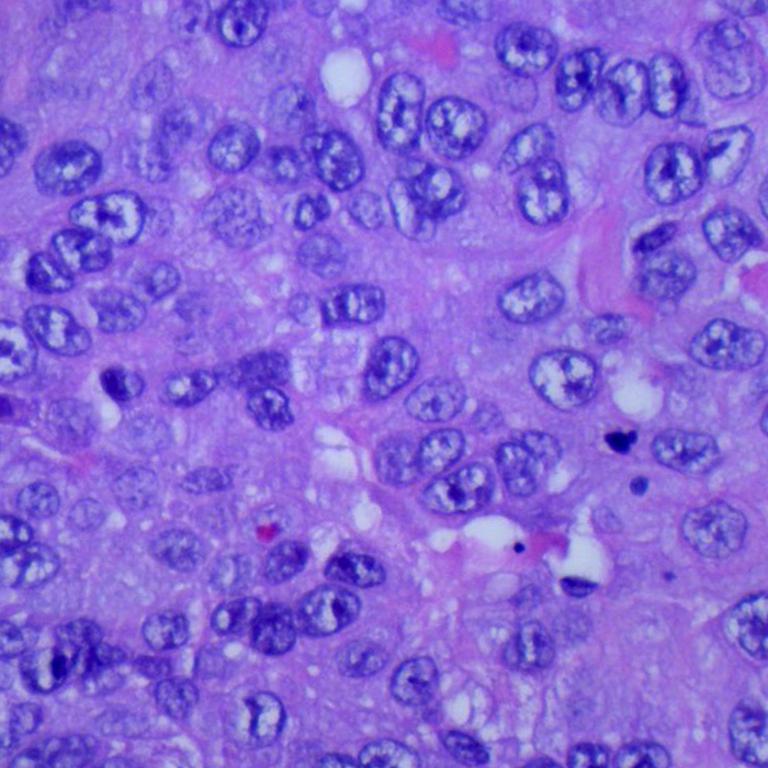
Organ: lung
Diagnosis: squamous carcinomas